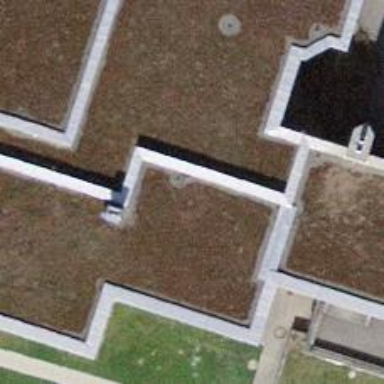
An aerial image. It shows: School.